Question: I am trying to generate a CRC-16 using C#. The hardware I am using for RS232 requires the input string to be HEX. The screenshot below shows the correct conversion, For a test, I need 8000 to be 0xC061, however the C# method that generates CRC-16 must be able to convert any given HEX string.

I have tried using Nito.KitchenSink.CRC
I have also tried the below which generates 8009 when 8000 is inputted -
'''
public string CalcCRC16(string strInput)
{
ushort crc = 0x0000;
byte[] data = GetBytesFromHexString(strInput);
for (int i = 0; i < data.Length; i++)
{
crc ^= (ushort)(data[i] << 8);
for (int j = 0; j < 8; j++)
{
if ((crc & 0x8000) > 0)
crc = (ushort)((crc << 1) ^ 0x8005);
else
crc <<= 1;
}
}
return crc.ToString("X4");
}
public Byte[] GetBytesFromHexString(string strInput)
{
Byte[] bytArOutput = new Byte[] { };
if (!string.IsNullOrEmpty(strInput) && strInput.Length % 2 == 0)
{
SoapHexBinary hexBinary = null;
try
{
hexBinary = SoapHexBinary.Parse(strInput);
if (hexBinary != null)
{
bytArOutput = hexBinary.Value;
}
}
catch (Exception ex)
{
MessageBox.Show(ex.Message);
}
}
return bytArOutput;
}
'''
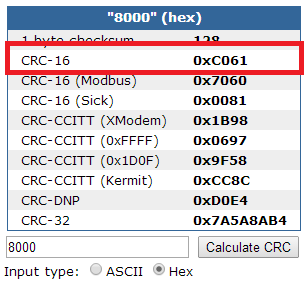
Answer: Here we go; note that this is a of CRC-16 - it is confusing to say just "CRC-16". This borrows some implementation specifics from <URL> - note I have made it 'static' rather than instance-based.
'''
using System;
static class Program
{
static void Main()
{
string input = "8000";
var bytes = HexToBytes(input);
string hex = Crc16.ComputeChecksum(bytes).ToString("x2");
Console.WriteLine(hex); //c061
}
static byte[] HexToBytes(string input)
{
byte[] result = new byte[input.Length / 2];
for(int i = 0; i < result.Length; i++)
{
result[i] = Convert.ToByte(input.Substring(2 * i, 2), 16);
}
return result;
}
public static class Crc16
{
const ushort polynomial = 0xA001;
static readonly ushort[] table = new ushort[256];
public static ushort ComputeChecksum(byte[] bytes)
{
ushort crc = 0;
for (int i = 0; i < bytes.Length; ++i)
{
byte index = (byte)(crc ^ bytes[i]);
crc = (ushort)((crc >> 8) ^ table[index]);
}
return crc;
}
static Crc16()
{
ushort value;
ushort temp;
for (ushort i = 0; i < table.Length; ++i)
{
value = 0;
temp = i;
for (byte j = 0; j < 8; ++j)
{
if (((value ^ temp) & 0x0001) != 0)
{
value = (ushort)((value >> 1) ^ polynomial);
}
else
{
value >>= 1;
}
temp >>= 1;
}
table[i] = value;
}
}
}
}
'''